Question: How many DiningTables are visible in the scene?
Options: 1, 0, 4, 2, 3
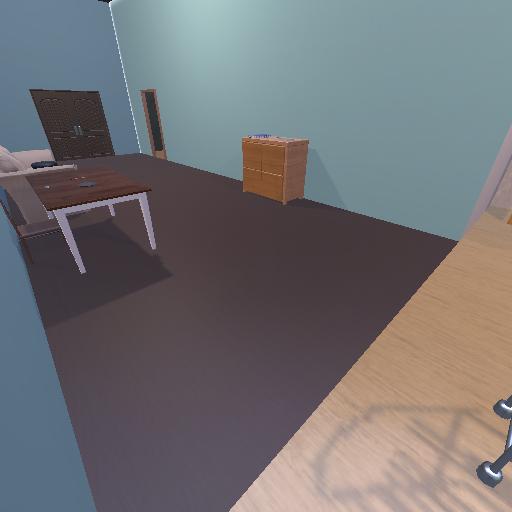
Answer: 1